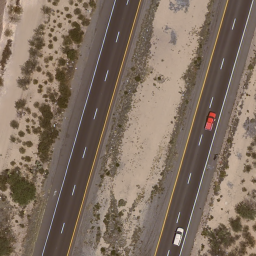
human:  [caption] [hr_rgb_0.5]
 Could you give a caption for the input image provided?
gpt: Two straight freeways in the desert with some cars on them .

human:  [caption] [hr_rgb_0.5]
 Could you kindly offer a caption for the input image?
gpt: Two straight freeways in the desert .

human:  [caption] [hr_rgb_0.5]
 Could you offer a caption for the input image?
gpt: There are two straight freeways in the desert .

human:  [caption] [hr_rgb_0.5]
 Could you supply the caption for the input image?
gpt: There are two straight freeways in the desert with some cars on them .

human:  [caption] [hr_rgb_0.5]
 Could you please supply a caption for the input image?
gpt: Two straight freeways in the desert with some cars on them .